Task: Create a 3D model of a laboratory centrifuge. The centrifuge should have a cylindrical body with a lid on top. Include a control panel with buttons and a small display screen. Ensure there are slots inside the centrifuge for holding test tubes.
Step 366:
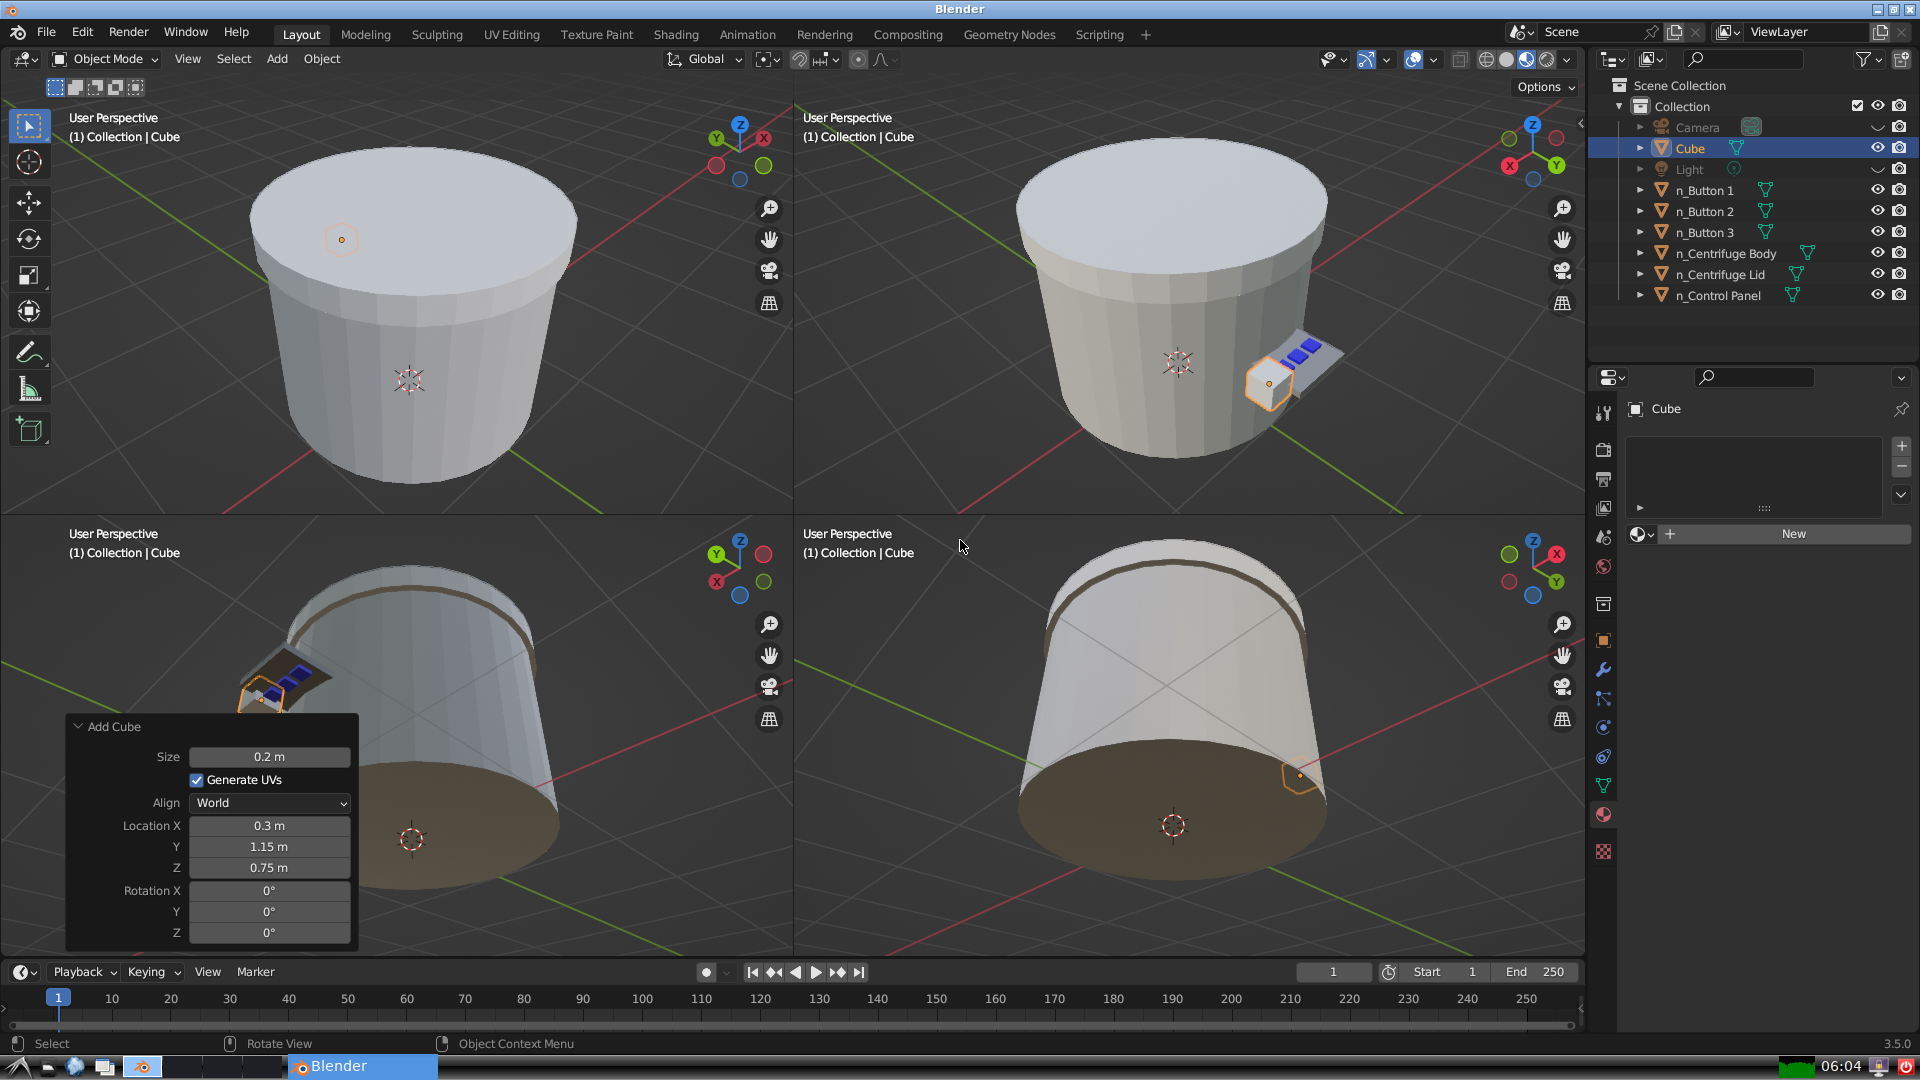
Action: {"mouse_move": [1608, 631]}